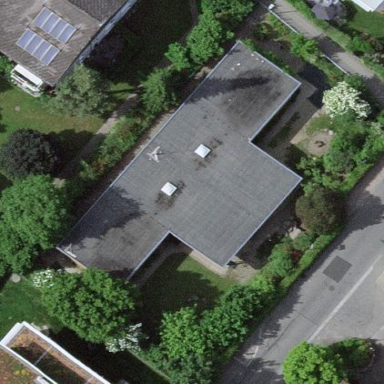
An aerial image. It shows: Kindergarten.